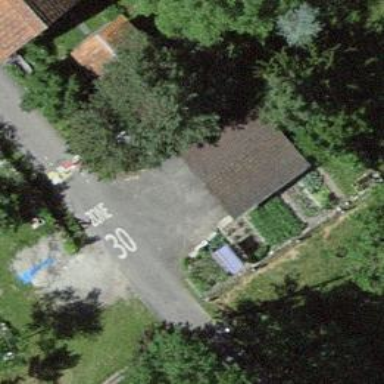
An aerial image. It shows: Garage building.